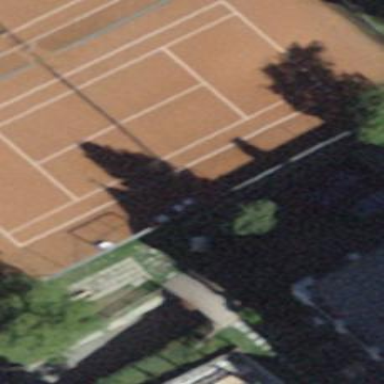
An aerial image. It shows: Tennis court in leisure pitch.